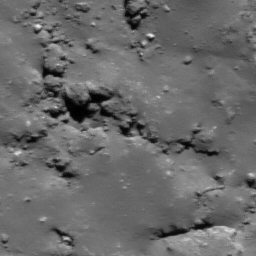
Pit: Tycho 29c
Host crater: Tycho
Host type: impact_melt
Lunar coordinates: latitude -42.848, longitude 348.54